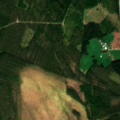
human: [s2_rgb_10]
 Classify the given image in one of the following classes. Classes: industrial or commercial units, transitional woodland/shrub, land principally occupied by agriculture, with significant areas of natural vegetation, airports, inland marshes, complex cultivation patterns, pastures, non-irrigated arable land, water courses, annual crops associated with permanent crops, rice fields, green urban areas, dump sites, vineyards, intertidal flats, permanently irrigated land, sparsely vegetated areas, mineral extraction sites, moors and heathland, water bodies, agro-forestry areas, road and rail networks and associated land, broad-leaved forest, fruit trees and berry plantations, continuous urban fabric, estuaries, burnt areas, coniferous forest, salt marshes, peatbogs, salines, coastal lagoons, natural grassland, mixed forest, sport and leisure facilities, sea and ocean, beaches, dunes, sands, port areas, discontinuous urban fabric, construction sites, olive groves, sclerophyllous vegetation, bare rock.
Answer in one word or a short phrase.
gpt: coniferous forest, mixed forest, transitional woodland/shrub, peatbogs